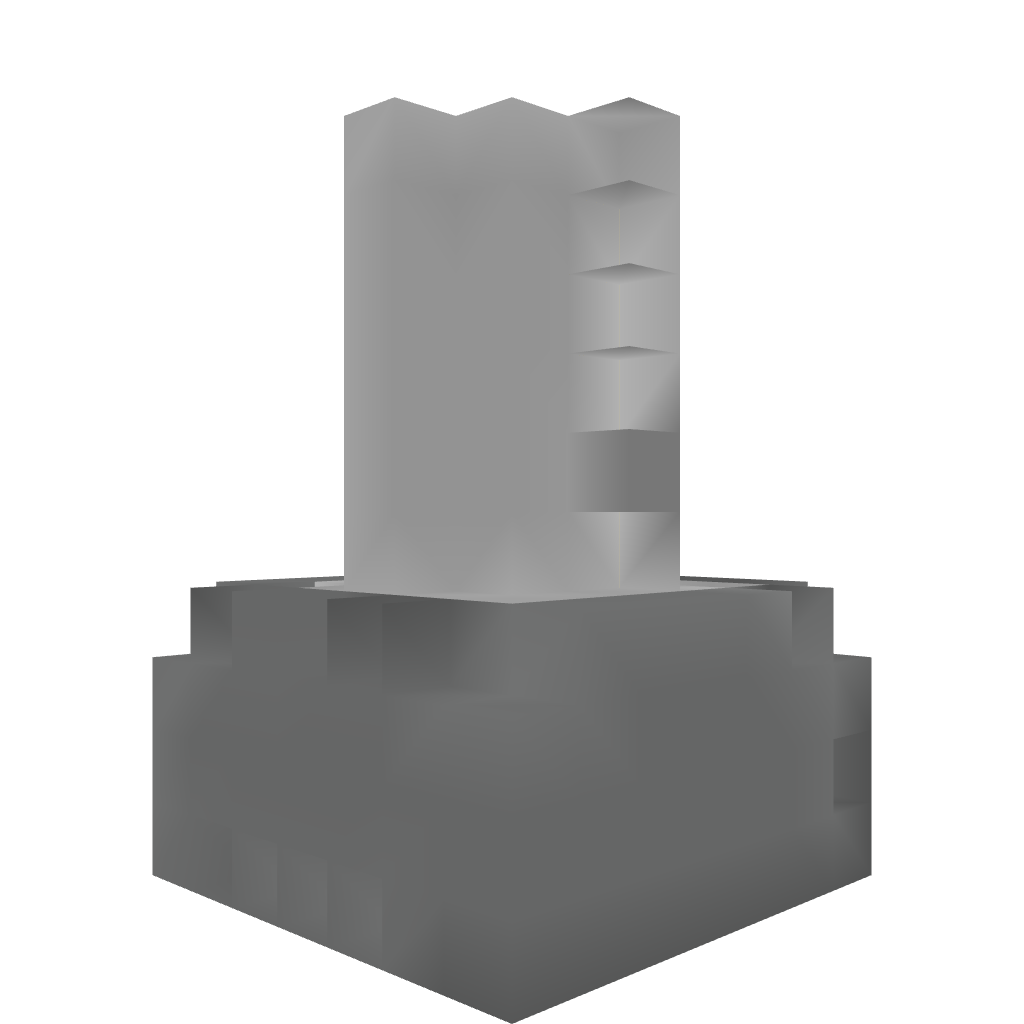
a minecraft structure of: Chafariz/Fonte Pistomática - Piston Fountain